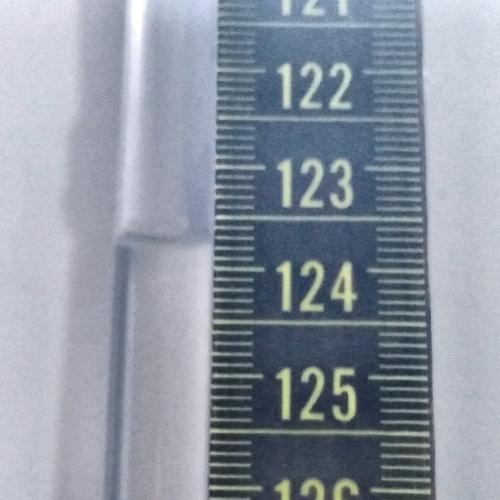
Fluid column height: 123.8 cm